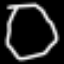
Label: octagon